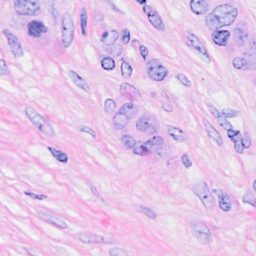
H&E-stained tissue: Breast